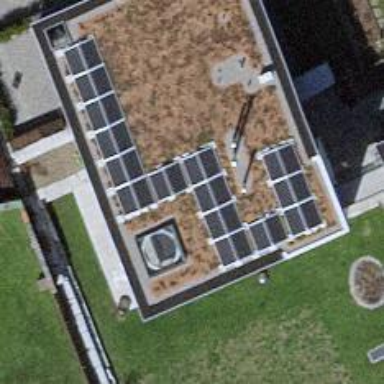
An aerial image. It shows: Solar power generator using photovoltaic method with solar photovoltaic panel types.